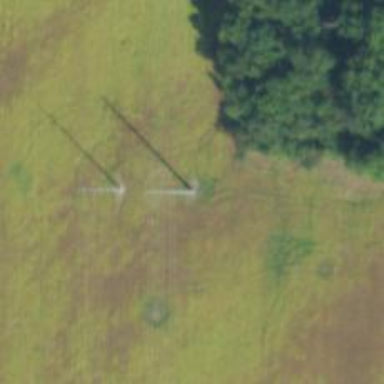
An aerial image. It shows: Power tower.